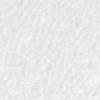
Label: no_change